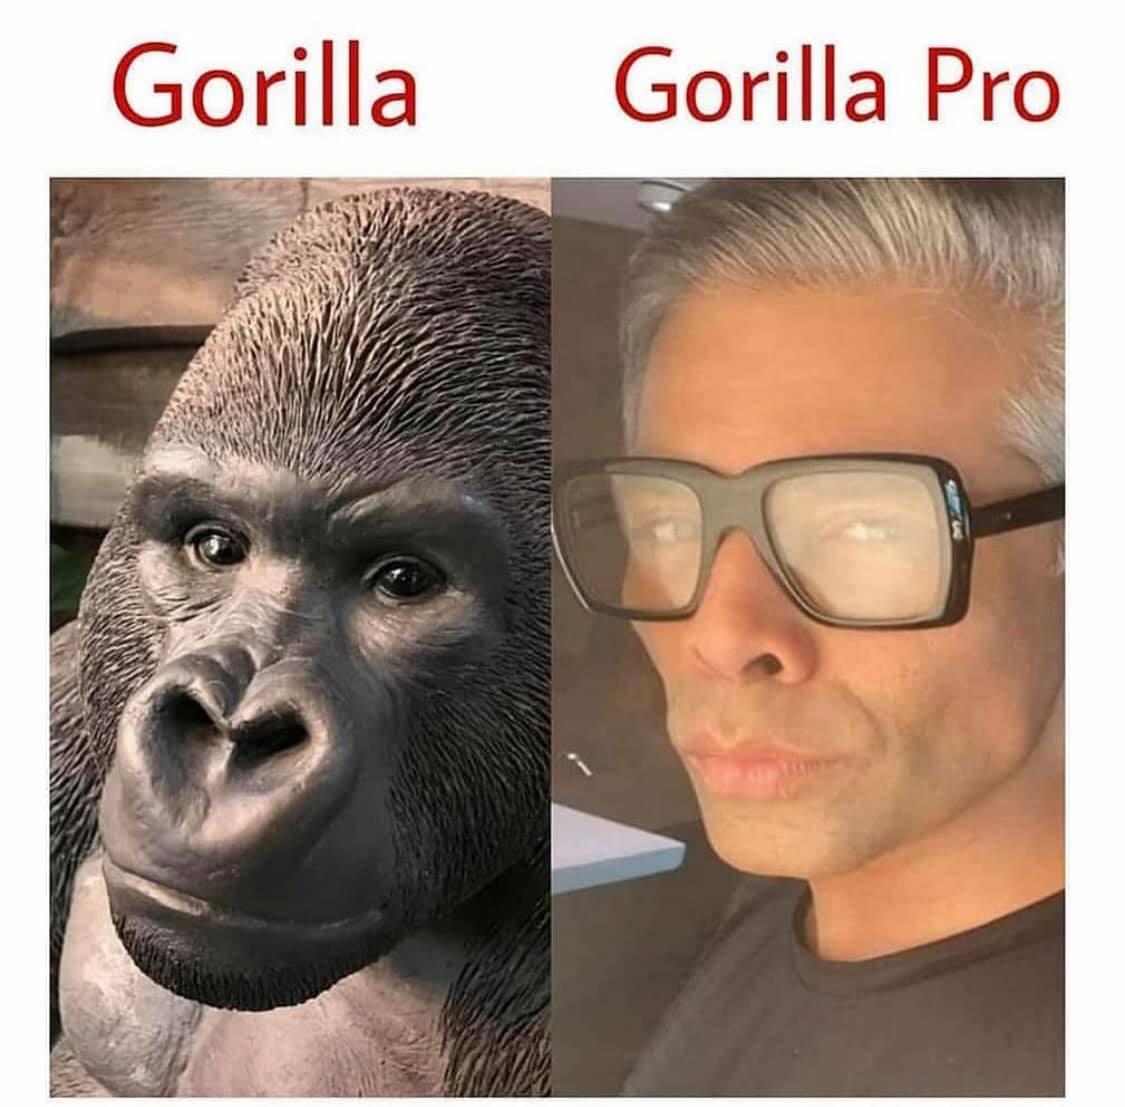
Caption: Gorilla   Gorilla Pro
Label: hate